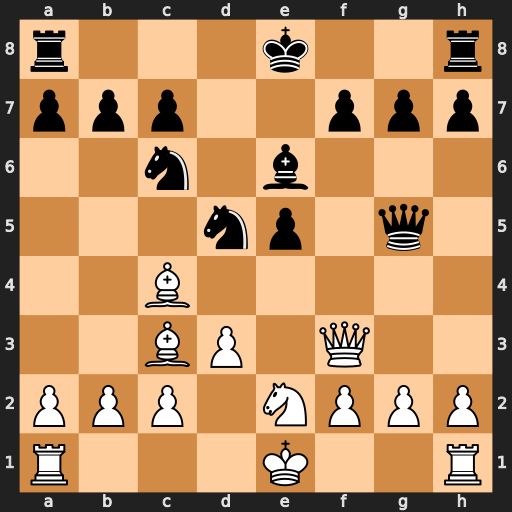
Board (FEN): r3k2r/ppp2ppp/2n1b3/3np1q1/2B5/2BP1Q2/PPP1NPPP/R3K2R
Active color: w
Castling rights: KQkq
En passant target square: -
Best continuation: Bxd5 Bxd5 Qxd5